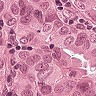
Metastatic tissue present: yes